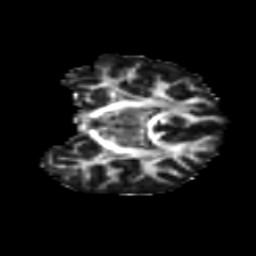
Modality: FA
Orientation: coronal
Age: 17
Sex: male
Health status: ill
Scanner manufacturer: ge
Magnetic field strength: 3 T
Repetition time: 6.752 s
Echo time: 0.079 s